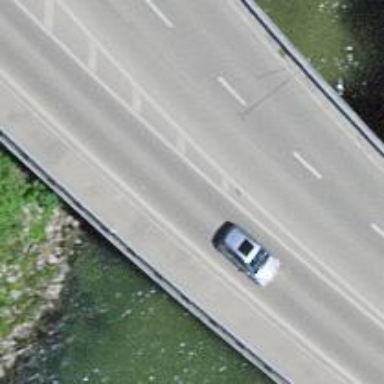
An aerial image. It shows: Secondary road with bridge.